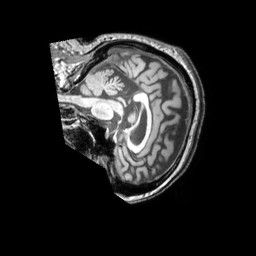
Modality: T1w
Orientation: sagittal
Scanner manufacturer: philips
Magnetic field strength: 3 T
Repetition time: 0.009904 s
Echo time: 0.004605 s